Question: So the method that I've used so far to rotate objects in JavaFX was that I layered it in 3 groups, each of them with a Rotate attached and locked to a single axis like so:
'''
Rotate heading, roll, pitch;
Group normalrotate, rollrotate, verticalrotate;
heading.setAxis(new Point3D(0,1,0));
normalrotate.getTransforms().add(heading);
roll.setAxis(new Point3D(0,0,1));
rollrotate.getTransforms().add(roll);
pitch.setAxis(new Point3D(1,0,0));
verticalrotate.getTransforms().add(pitch);
'''
and did a setAngle() for each time I needed to rotate the object. This worked very well for only heading and roll until i decided that I need pitch too. Now a lot of tutorials for OpenGL and alike say that rotational matixes or quaternions are best for these type of rotations, but the javadoc lacks any usefull data regaring this.
Example: What happens when I rotate an object by 180 degrees on the y axis (and what should actually have happened in transparent blue)

Am I missing something?
All help would be appreciated.
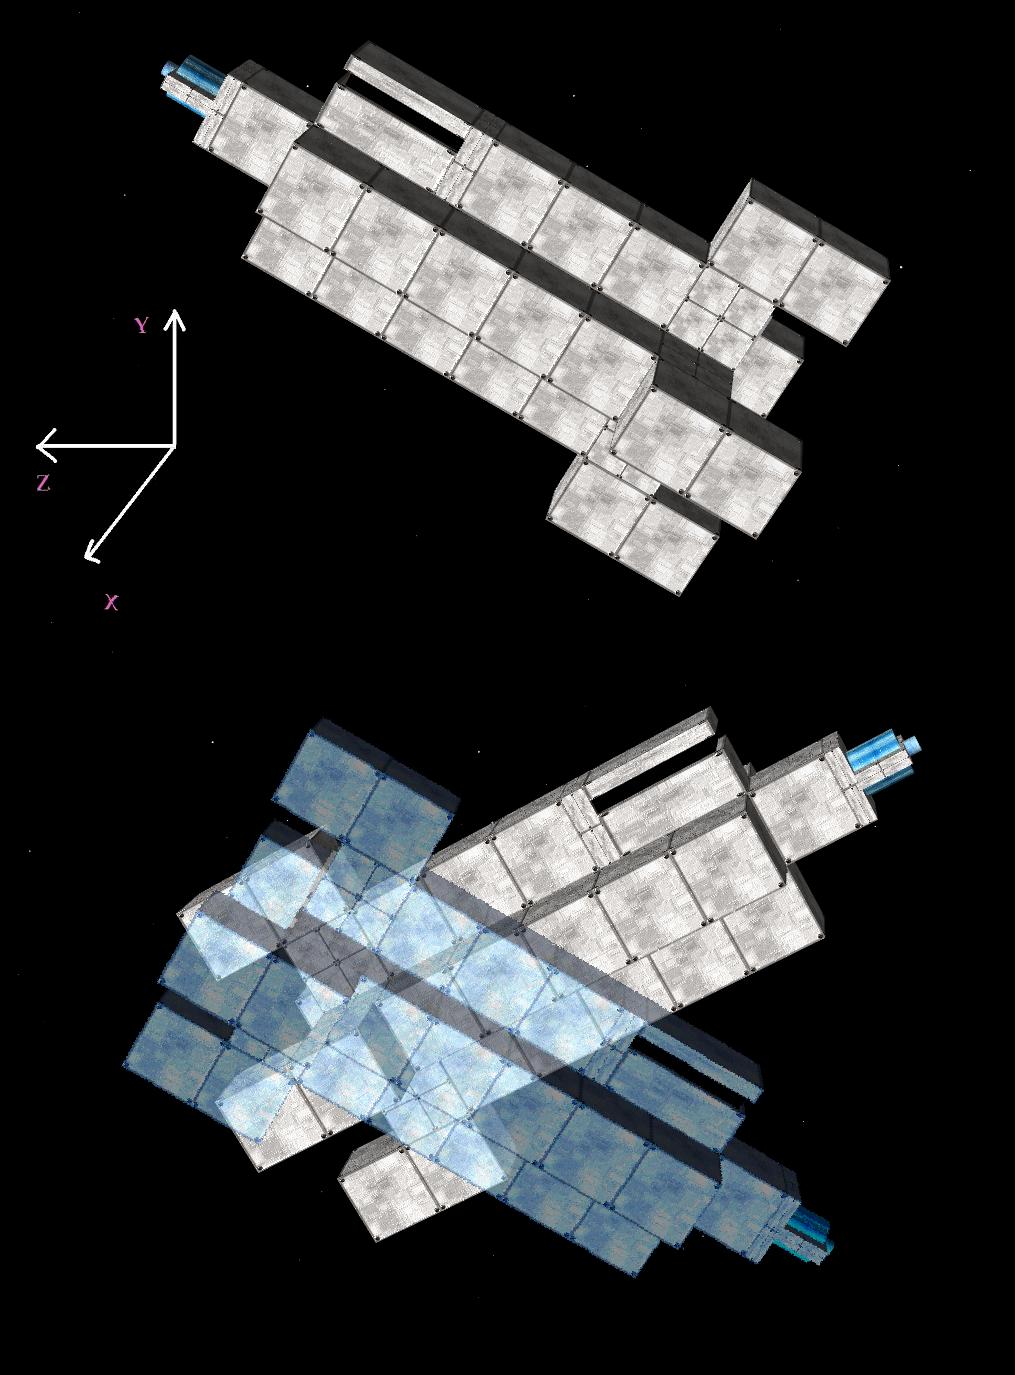
Answer: There's a reason why all those tutorials point to rotational matrices: in 3D you can't perform simultaneous rotations one by one, you need to perform them at once. Since JavaFX only uses one angle and one axis, you have to provide the way to convert three rotations over three axes in just one angle and one axis.
A while ago I went to all the math behind these operations in my blog <URL> to rotate a 3D model.
So basically, from three rotations: pitch (around its X axis), yaw (around its Y axis) and roll (around its Z axis), you have these matrices:

and if you combine them you have one single matrix:

Without further explanations, the angle and the rotation unitary axis components can be computed from:

Which can be written as:
'''
private void matrixRotateNode(Node n, double alf, double bet, double gam){
double A11=Math.cos(alf)*Math.cos(gam);
double A12=Math.cos(bet)*Math.sin(alf)+Math.cos(alf)*Math.sin(bet)*Math.sin(gam);
double A13=Math.sin(alf)*Math.sin(bet)-Math.cos(alf)*Math.cos(bet)*Math.sin(gam);
double A21=-Math.cos(gam)*Math.sin(alf);
double A22=Math.cos(alf)*Math.cos(bet)-Math.sin(alf)*Math.sin(bet)*Math.sin(gam);
double A23=Math.cos(alf)*Math.sin(bet)+Math.cos(bet)*Math.sin(alf)*Math.sin(gam);
double A31=Math.sin(gam);
double A32=-Math.cos(gam)*Math.sin(bet);
double A33=Math.cos(bet)*Math.cos(gam);
double d = Math.acos((A11+A22+A33-1d)/2d);
if(d!=0d){
double den=2d*Math.sin(d);
Point3D p= new Point3D((A32-A23)/den,(A13-A31)/den,(A21-A12)/den);
n.setRotationAxis(p);
n.setRotate(Math.toDegrees(d));
}
}
'''
where 'alf' is roll, 'bet' is pitch and 'gam' is yaw.
You can find the full project <URL>.